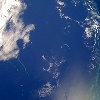
Label: water